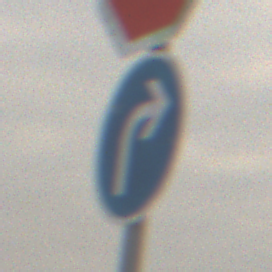
Verkehrszeichen: VorgeschriebeneFahrtrichtungRechts
Zusatzzeichen oben: Stop
Umgebung: Outdoor, Suburban
Tageszeit: MorningAfternoon
Wetter: Overcast
Licht: Natural
Jahreszeit: NotSpecified
Kontrast: LowContrast